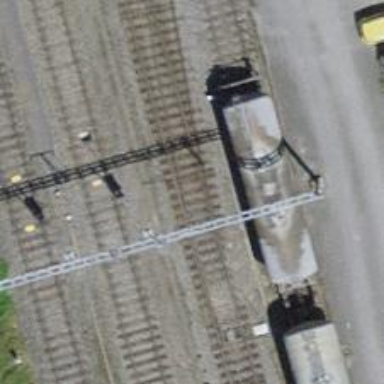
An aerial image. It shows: Railway switch.